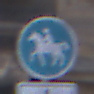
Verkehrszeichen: Reitweg
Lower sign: EinspurigeFahrzeugeFrei3
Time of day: SunriseSunset
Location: Outdoor (Urban)
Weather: PartlyCloudy
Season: NotSpecified
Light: Natural